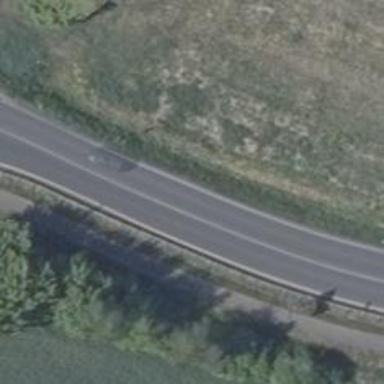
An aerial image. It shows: Tertiary road with asphalt surface.